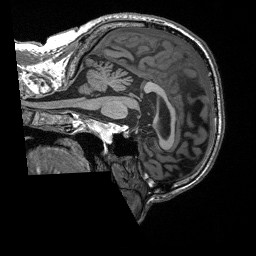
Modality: T1w
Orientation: sagittal
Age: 73
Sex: male
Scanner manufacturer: siemens
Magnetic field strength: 3 T
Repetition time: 2.4 s
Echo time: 0.00226 s